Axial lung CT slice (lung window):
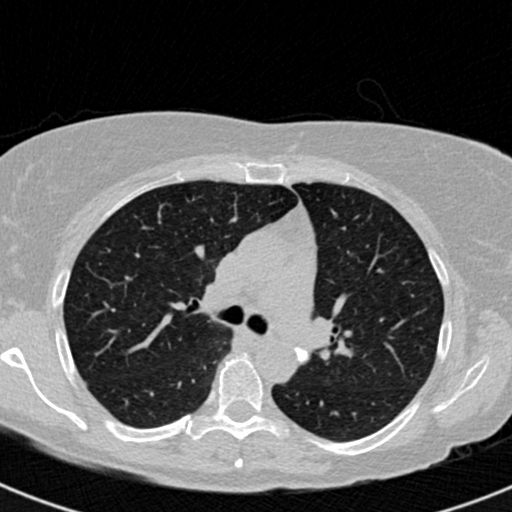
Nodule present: no